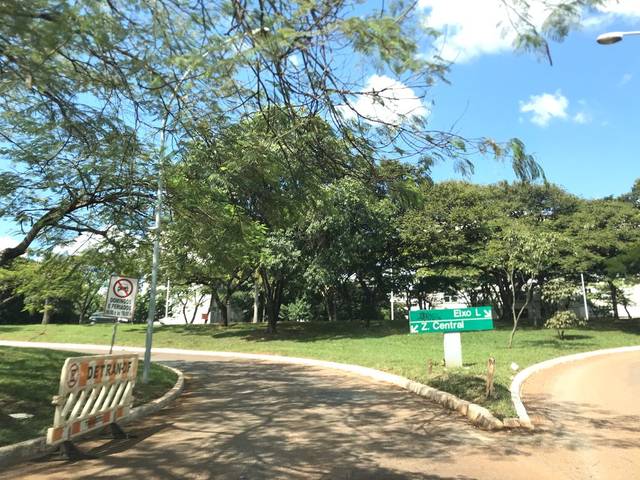
Region: Brazil
Coordinates: -15.822, -47.908